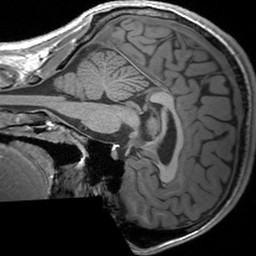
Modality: T1w
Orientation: sagittal
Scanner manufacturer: siemens
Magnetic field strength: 3 T
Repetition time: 1.54 s
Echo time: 0.00234 s